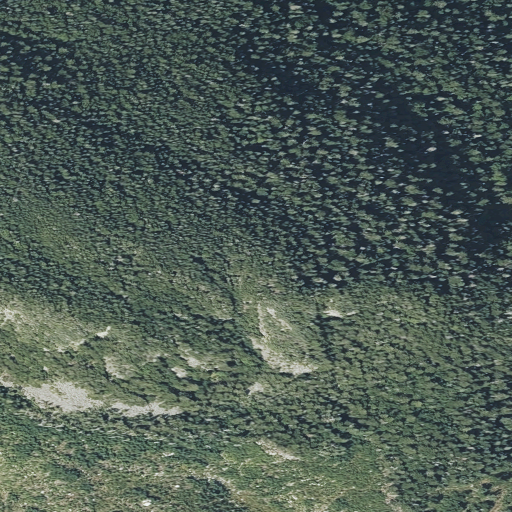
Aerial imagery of mountain in Maine named Leroy Peak containing evergreen forest, mixed forest, grassland, and shrub